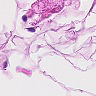
Metastatic tissue present: no